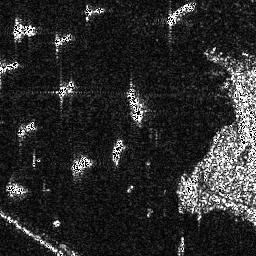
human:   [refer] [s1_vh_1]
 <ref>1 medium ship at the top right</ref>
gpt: <box>[[64, 0, 76, 9, 0]]</box>

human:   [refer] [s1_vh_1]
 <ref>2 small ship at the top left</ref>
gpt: <box>[[20, 11, 28, 18, 0]], [[4, 8, 14, 13, 0]]</box>